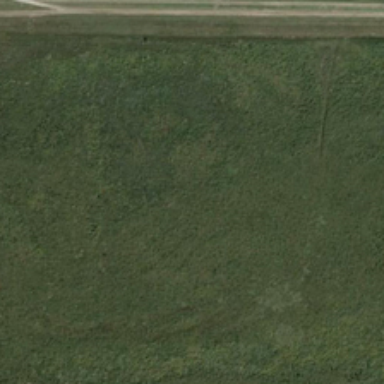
A road is near a piece of green meadow .